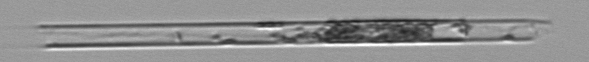
Label: Rhizosolenia